Current action and preconditions to check: trajectory_clear

Your task: For each precondition in the list above, predict whether it will hold at this action.

Consider the current scene as observed from the mobile robot's camera, and analyze the predicted future states of all dynamic agents (e.g., people, animals, vehicles, or any moving entities) within the NEXT SECOND.

IMPORTANT: Only answer "very likely" if you are absolutely certain—based on strong, clear evidence—that a dynamic agent will violate the precondition in the predicted future state. Do NOT answer "very likely" for unlikely, ambiguous, or low-probability risks.

Ask yourself for each precondition: Is there a high probability, with clear and convincing evidence, that the predicted future states of any dynamic agent will interfere with the predicted future state of the currently executing action within the NEXT SECOND, causing that precondition to fail?

Assess the risk level based on these predictions. Use "likely" or "very likely" if motions create a clear risk of interference.

Use "neutral" or "improbable" if agents are nearby but their predicted paths are clearly diverging or non-conflicting.

Failure Risk Categories: "very improbable", "improbable", "neutral", "likely", "very likely"

Answer Format: Output ONLY the probability_of_failure value from these categories: "very improbable", "improbable", "neutral", "likely", "very likely"

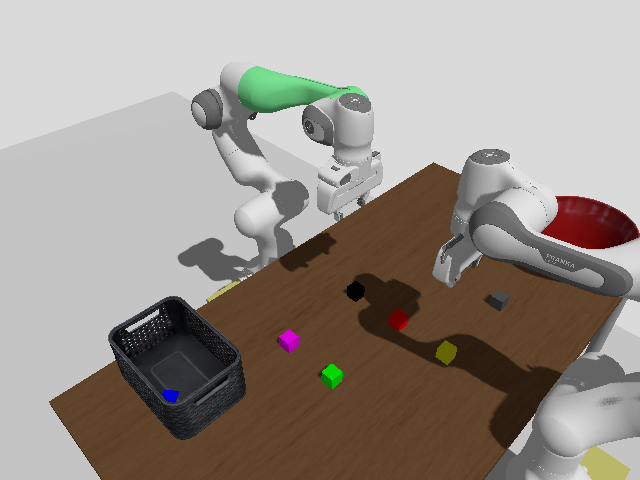

Answer: very improbable